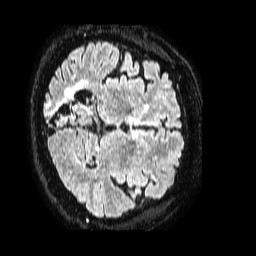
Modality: FLAIR
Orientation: axial
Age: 61
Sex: male
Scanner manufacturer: philips
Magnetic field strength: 1.5 T
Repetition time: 4.8 s
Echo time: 0.3 s